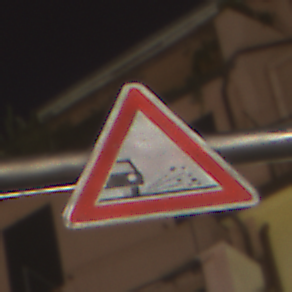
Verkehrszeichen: SplittSchotter
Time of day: Night
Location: Outdoor (Urban)
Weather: PartlyCloudy
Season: NotSpecified
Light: Artificial